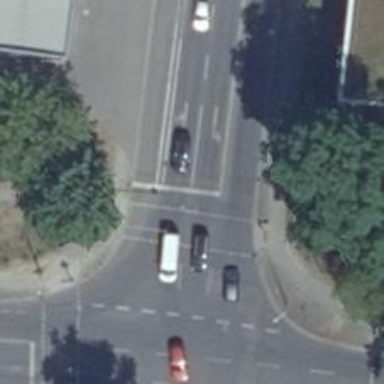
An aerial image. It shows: Road with traffic signals.